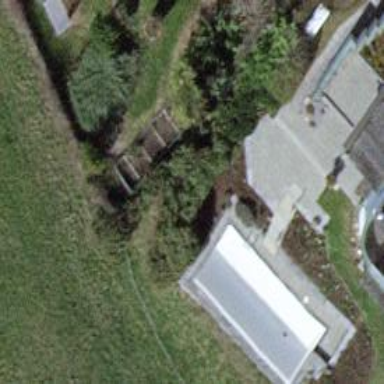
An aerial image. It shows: Swimming pool located in leisure land.